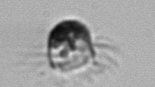
Label: Balanion